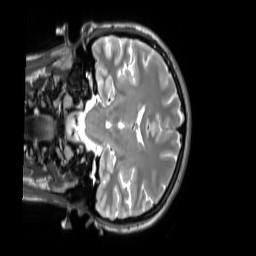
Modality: T2w
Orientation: coronal
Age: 23
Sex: female
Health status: ill
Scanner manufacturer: siemens
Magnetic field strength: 3 T
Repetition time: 2.8 s
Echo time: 0.326 s